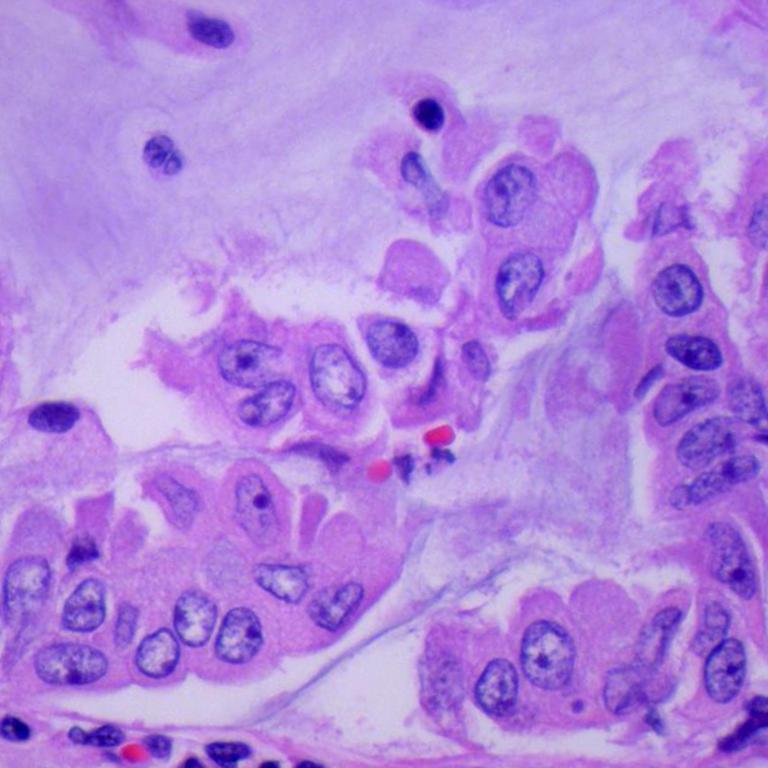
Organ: lung
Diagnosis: adenocarcinomas